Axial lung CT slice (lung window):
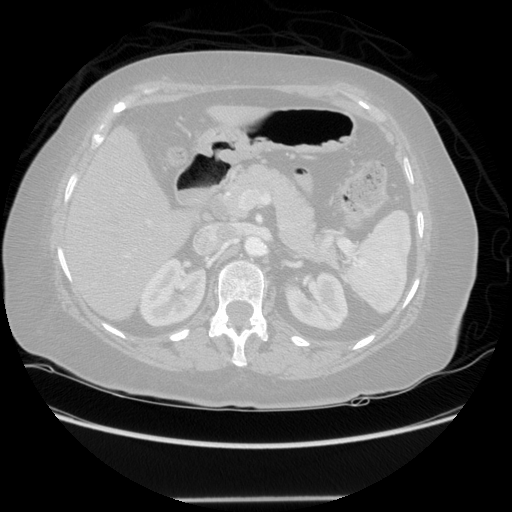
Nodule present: no